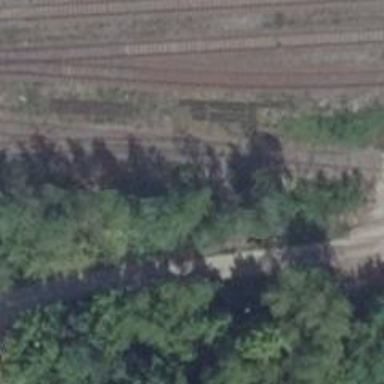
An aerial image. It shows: Railway yard in service.